Question: I am coding a button background of a simple red gradient, which works when the height is less than 100, but will simply stop loading the gradient if the button is larger than that and I can't figure out why. I am using PaintCode (which up until now has worked like a charm) to draw the code, then I changed the size of the gradient from '[UIBezierPath bezierPathWithRoundedRect: CGRectMake(0, 0, 240, 120) cornerRadius: 4];' to '[UIBezierPath bezierPathWithRoundedRect: CGRectMake(0, 0, self.frame.size.width, self.frame.size.height) cornerRadius: 4];' because the size of the button changes between 4.5" and 5" devices. I am using other gradients with identical codes minus the color on other buttons and they work perfectly fine. It is only when the height is greater than 100 pts that I find a problem. Any idea what's wrong?
Here is the code that I'm using:
'''
//// General Declarations
CGColorSpaceRef colorSpace = CGColorSpaceCreateDeviceRGB();
CGContextRef context = UIGraphicsGetCurrentContext();
//// Color Declarations
UIColor* lightRedColor = [UIColor colorWithRed: 1 green: 0.188 blue: 0.098 alpha: 1];
UIColor* darkRedColor = [UIColor colorWithRed: 0.812 green: 0.016 blue: 0.016 alpha: 1];
//// Gradient Declarations
NSArray* redGradientColors = [NSArray arrayWithObjects:
(id)lightRedColor.CGColor,
(id)[UIColor colorWithRed: 0.906 green: 0.102 blue: 0.057 alpha: 1].CGColor,
(id)darkRedColor.CGColor, nil];
CGFloat redGradientLocations[] = {0, 0.5, 1};
CGGradientRef redGradient = CGGradientCreateWithColors(colorSpace, (__bridge CFArrayRef)redGradientColors, redGradientLocations);
//// Rounded Rectangle Drawing
UIBezierPath* roundedRectanglePath = [UIBezierPath bezierPathWithRoundedRect: CGRectMake(0, 0, self.frame.size.width, self.frame.size.height) cornerRadius: 4];
CGContextSaveGState(context);
[roundedRectanglePath addClip];
CGContextDrawLinearGradient(context, redGradient, CGPointMake(120, 0), CGPointMake(120, 120), 0);
CGContextRestoreGState(context);
//// Cleanup
CGGradientRelease(redGradient);
CGColorSpaceRelease(colorSpace);
'''
Edit: here is a screenshot of the button:

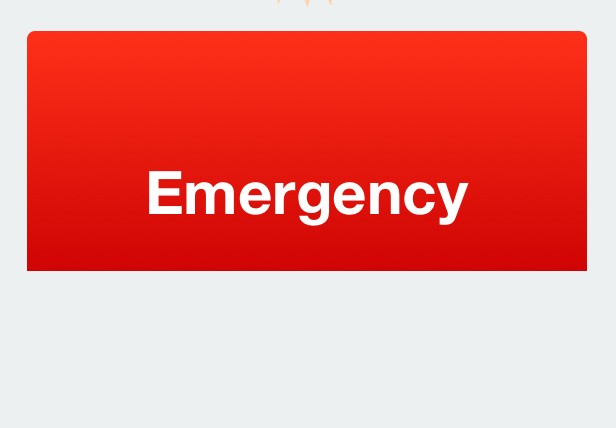
Answer: > 'CGContextDrawLinearGradient(context, redGradient, CGPointMake(120, 0), CGPointMake(120, 120), 0);'
Here you are specifying the height of the gradient area to draw, with an end point of y=120. This means your gradient will be 120 points high regardless of the code above it. Change the end point to be 'CGPointMake(120, self.bounds.size.height)' and you should be fine.